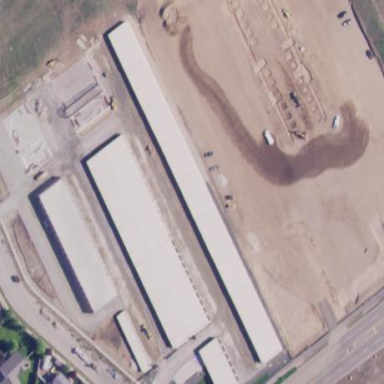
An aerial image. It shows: Storage rental shop located in building.